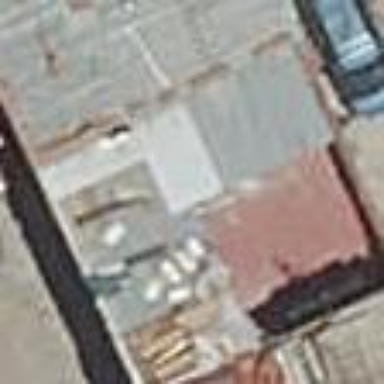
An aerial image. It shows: Detached building.